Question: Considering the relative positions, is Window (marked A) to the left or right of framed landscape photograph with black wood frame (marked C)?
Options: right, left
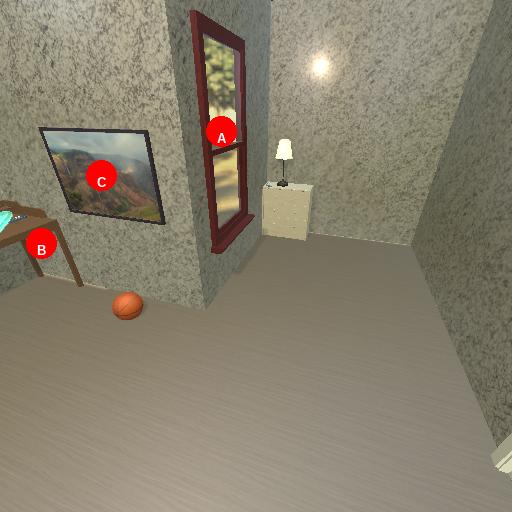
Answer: right